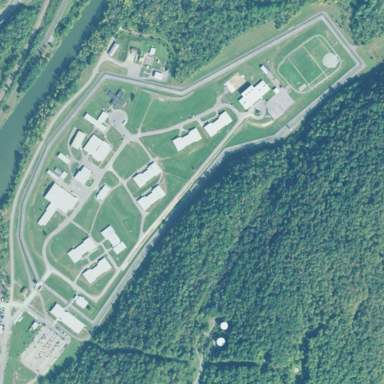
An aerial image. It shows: Prison.